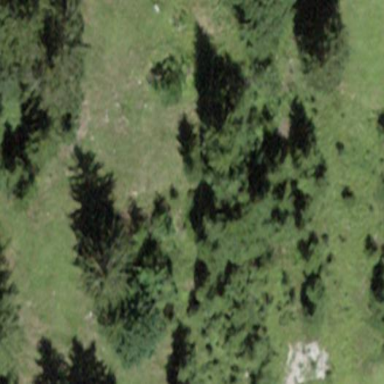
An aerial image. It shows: Beautiful woodland area.